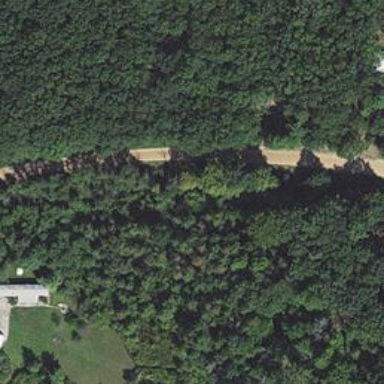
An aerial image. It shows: Unclassified road.